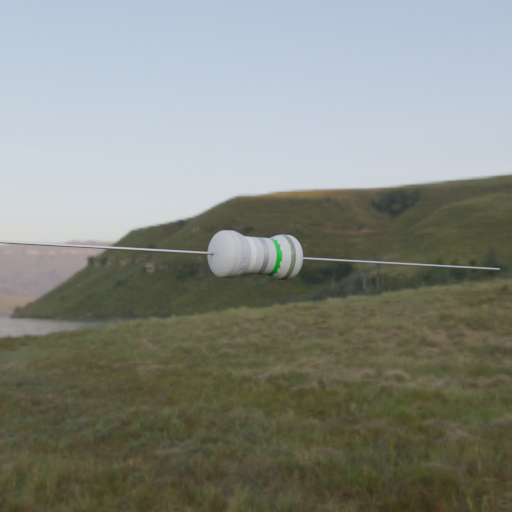
Resistor colour bands (in order): silver, white, silver, green, gray